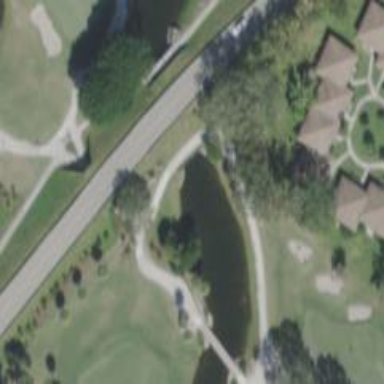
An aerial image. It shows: Pathway for golfing.